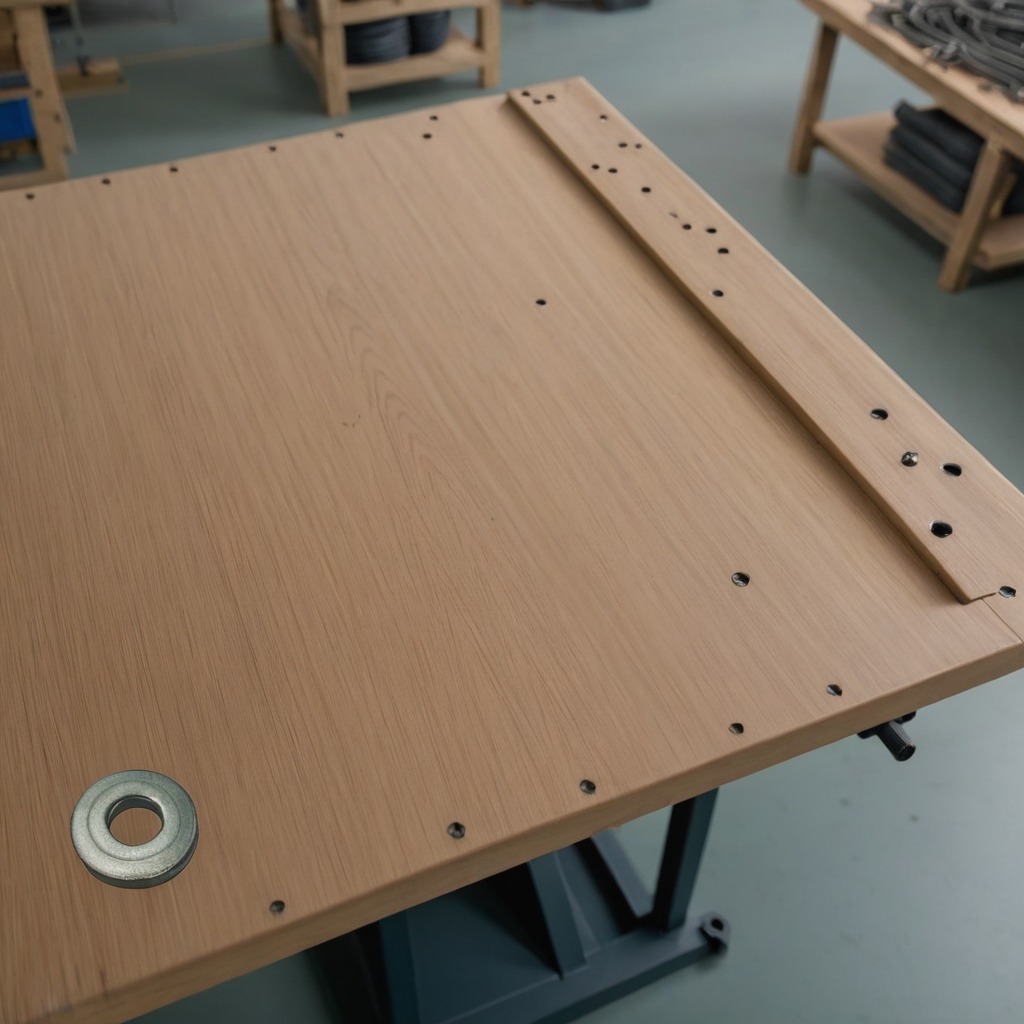
A flat metal washer lies on a workbench inside a coastal fishing gear workshop.